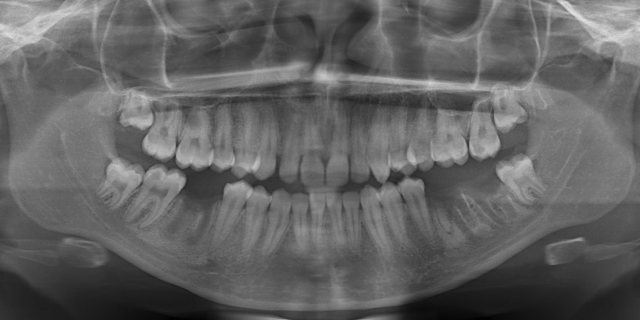
adult